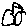
Label: bird